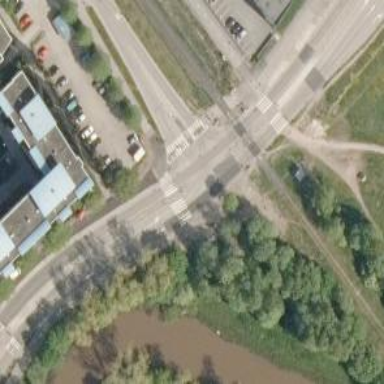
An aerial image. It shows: Level crossing with lights and saltire markings.